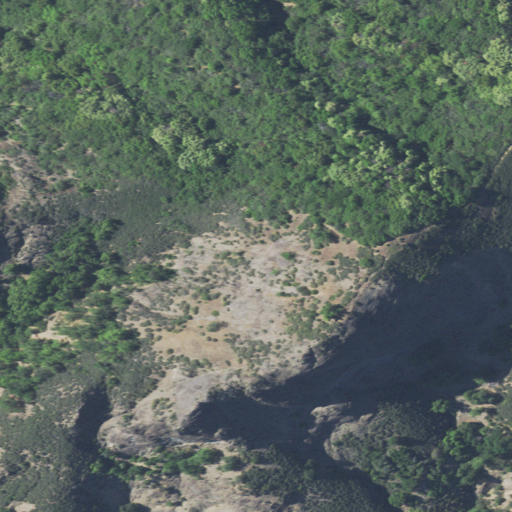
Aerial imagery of mountain in California named Pritchett Peaks containing shrub and evergreen forest